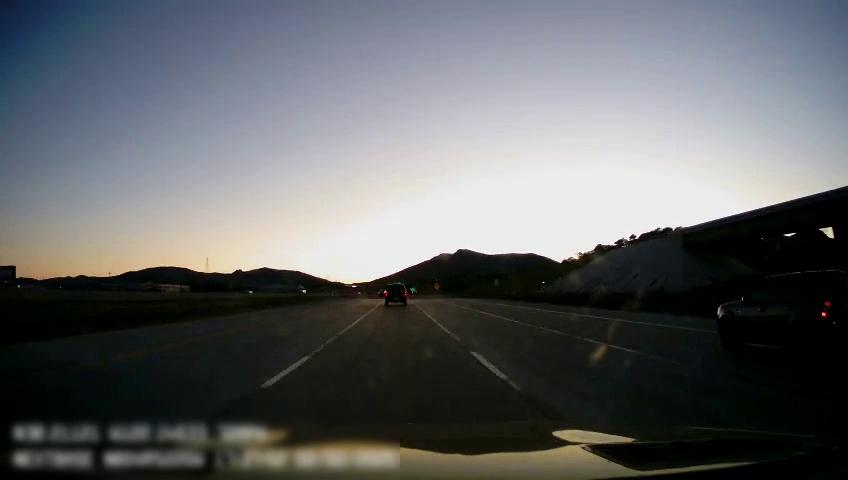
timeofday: Dusk/Dawn/Twilight
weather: Sunny
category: Drivable Space
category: Vehicles | Car
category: Vehicles | SUV
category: Lanes | Alternate Lane
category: Lanes | Current Lane
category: Lanes | Current Lane
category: Lanes | Alternate Lane
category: Lanes | Alternate Lane